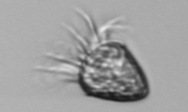
Label: Ciliophora